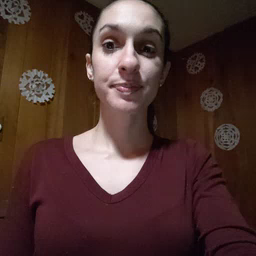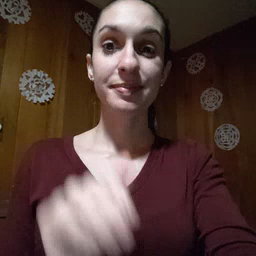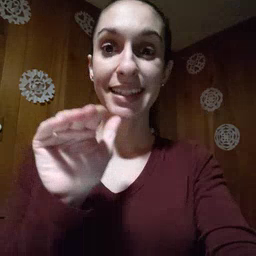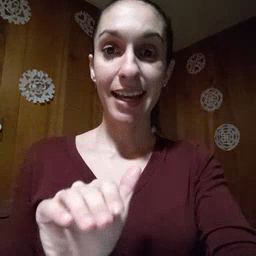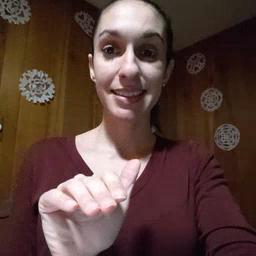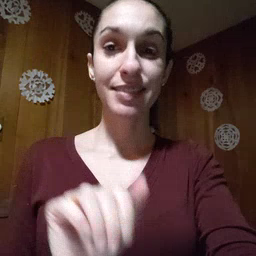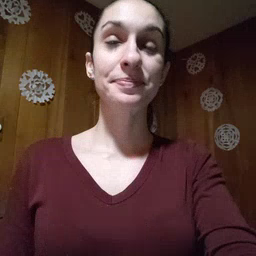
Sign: night